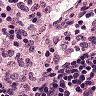
Metastatic tissue present: no